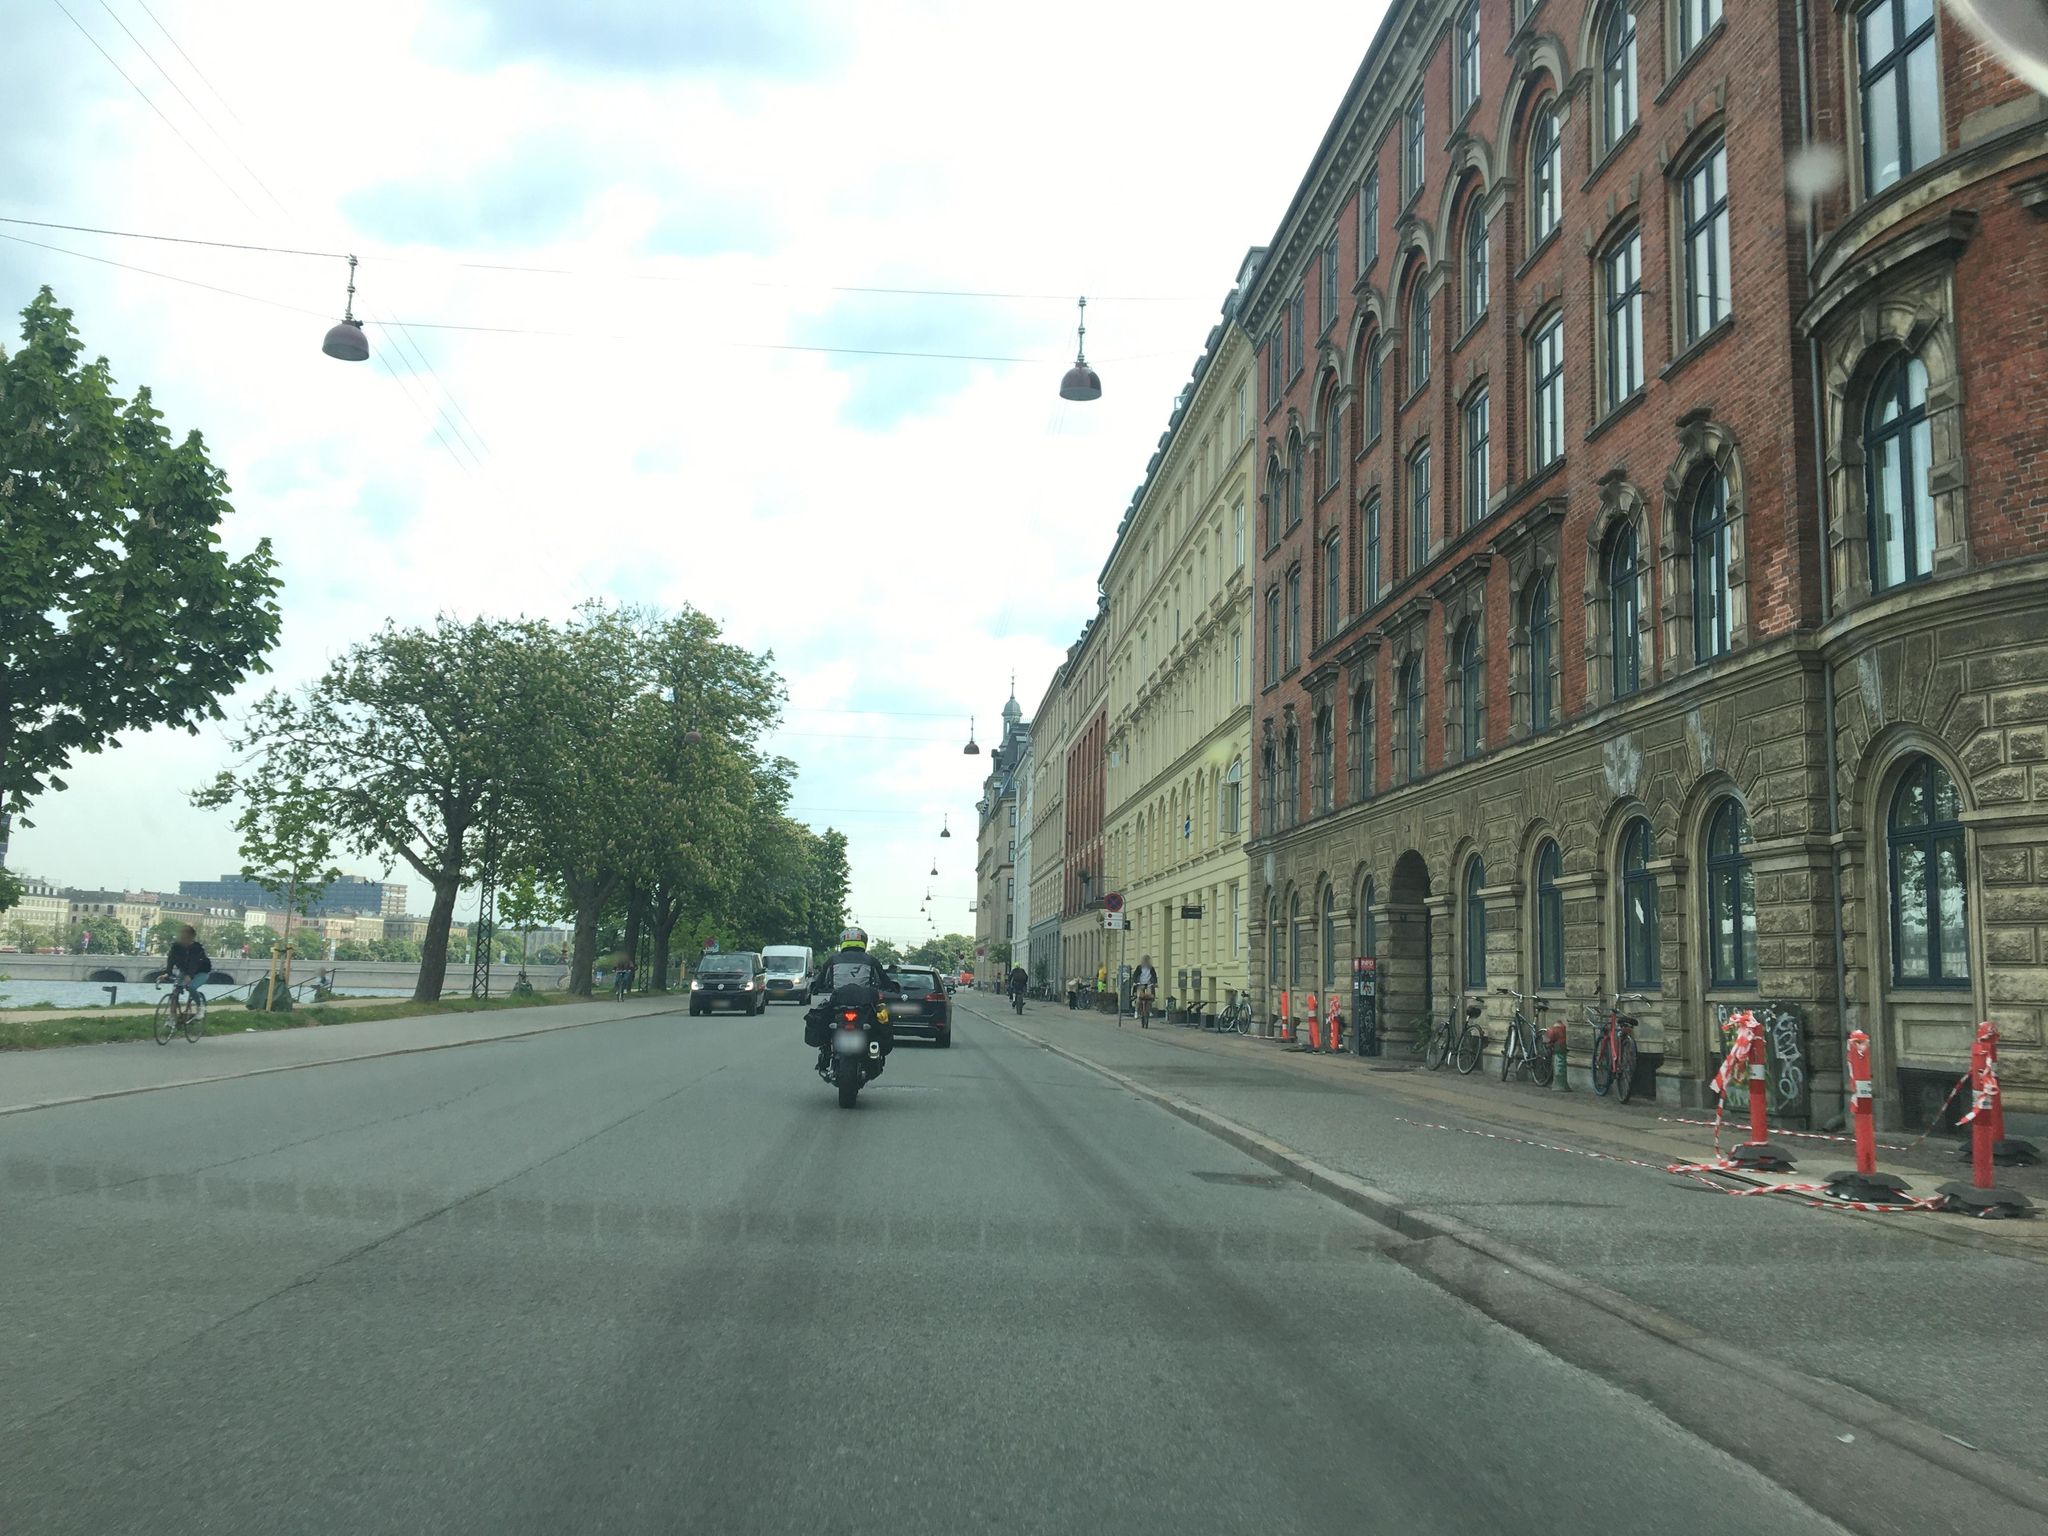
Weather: cloudy
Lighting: day
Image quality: good
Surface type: driving surface
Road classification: service, footway, residential
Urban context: urban centre
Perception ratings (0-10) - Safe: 8.69, Lively: 6.13, Beautiful: 5, Boring: 7.13, Depressing: 3.15, Wealthy: 6.12